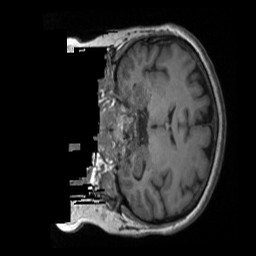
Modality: T1w
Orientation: coronal
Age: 54
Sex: female
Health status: ill
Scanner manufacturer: siemens
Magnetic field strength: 3 T
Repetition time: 1.9 s
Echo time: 0.00247 s